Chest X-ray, PA view. Patient: 85 years old, sex M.
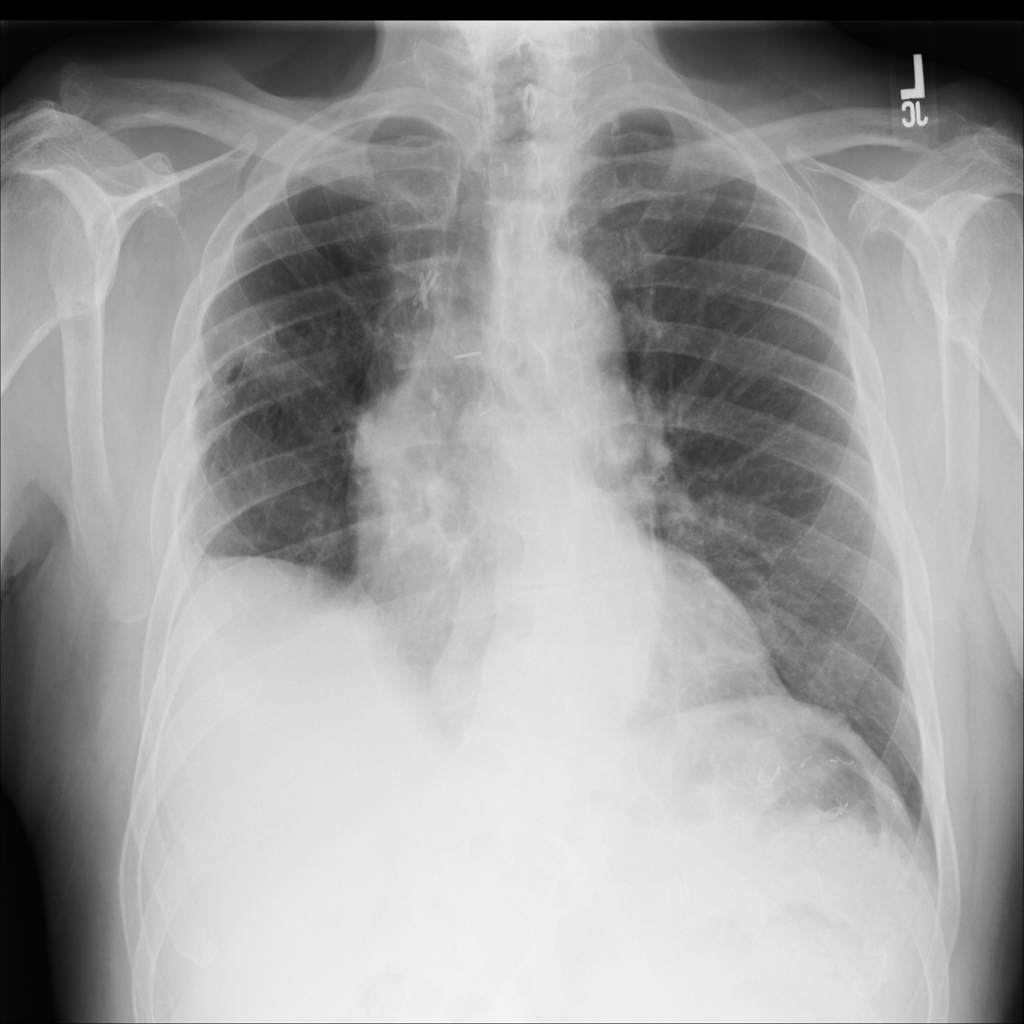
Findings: No Finding